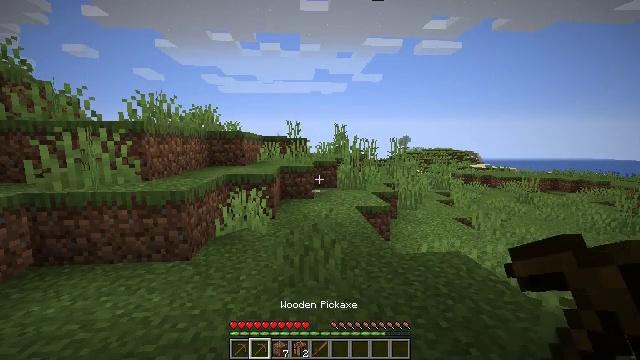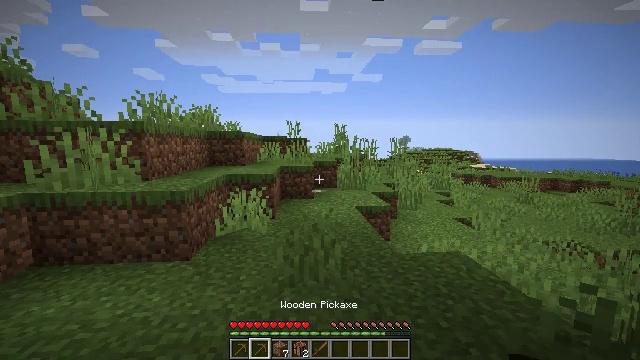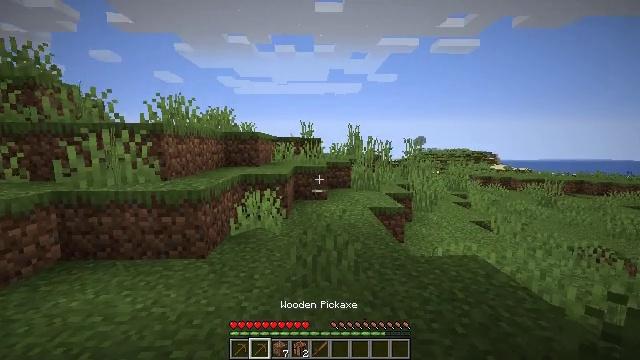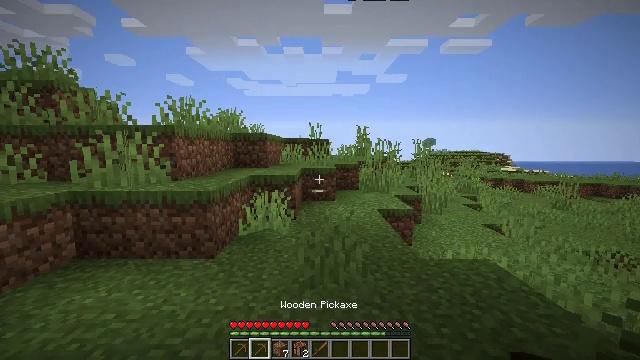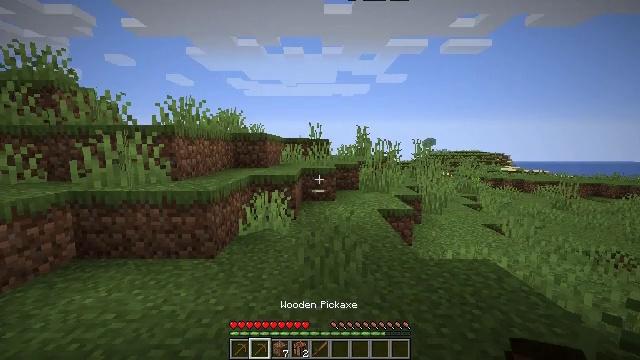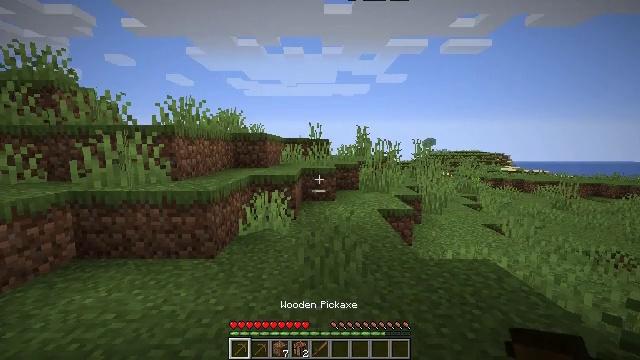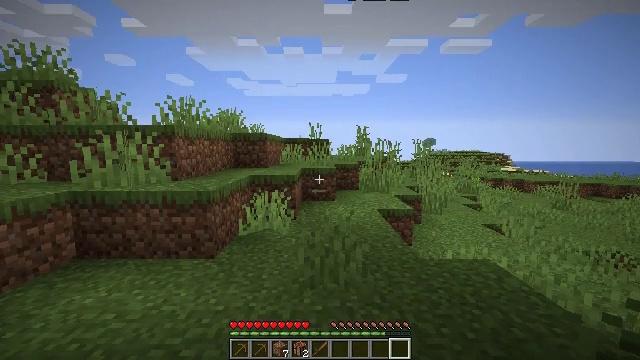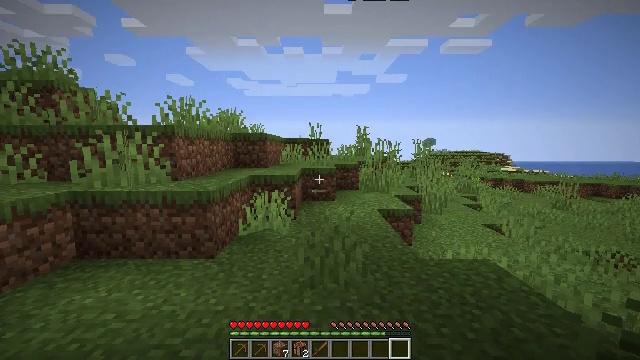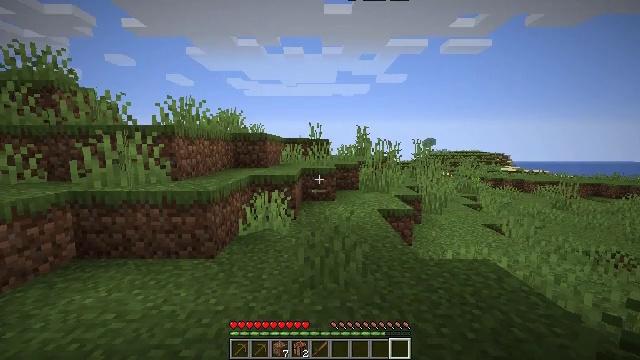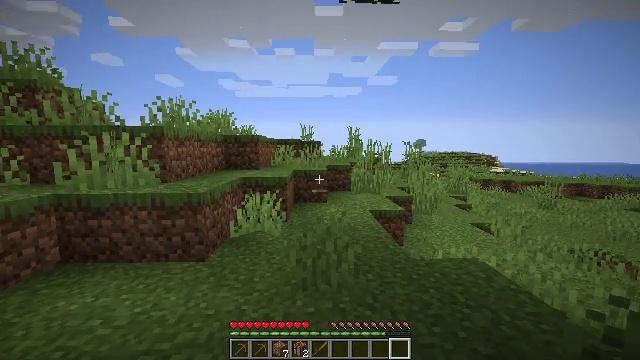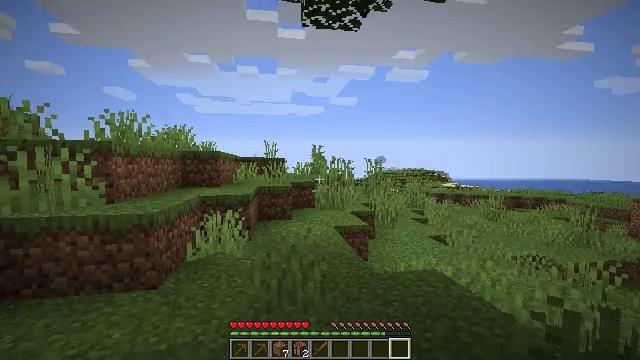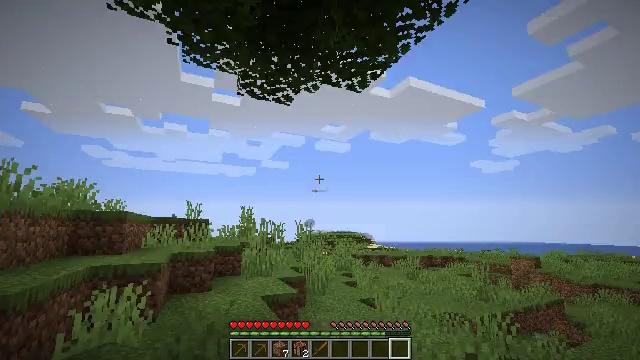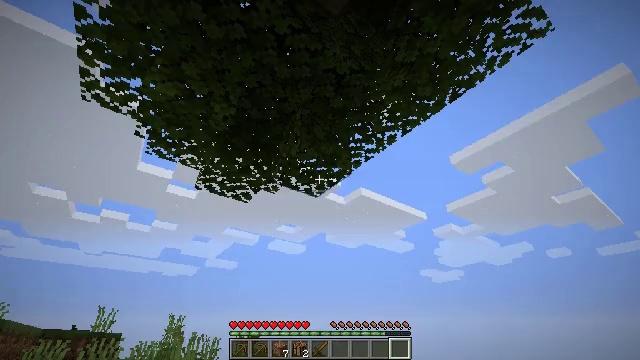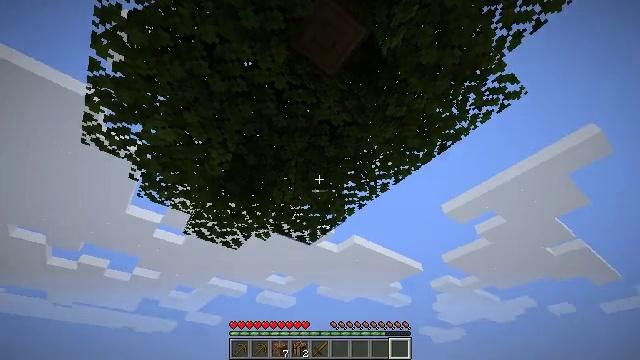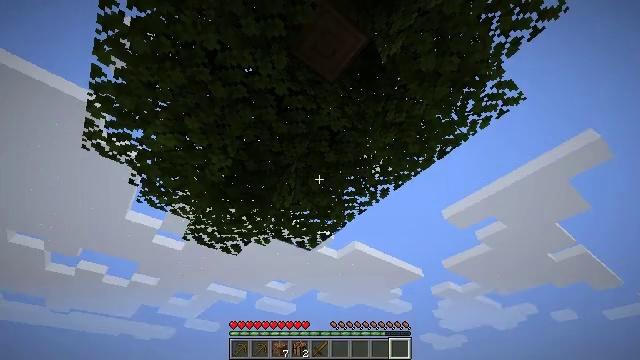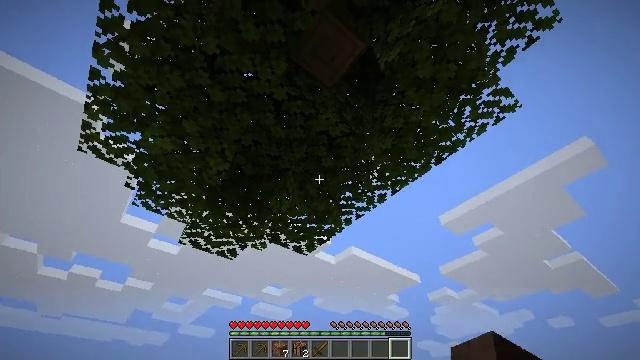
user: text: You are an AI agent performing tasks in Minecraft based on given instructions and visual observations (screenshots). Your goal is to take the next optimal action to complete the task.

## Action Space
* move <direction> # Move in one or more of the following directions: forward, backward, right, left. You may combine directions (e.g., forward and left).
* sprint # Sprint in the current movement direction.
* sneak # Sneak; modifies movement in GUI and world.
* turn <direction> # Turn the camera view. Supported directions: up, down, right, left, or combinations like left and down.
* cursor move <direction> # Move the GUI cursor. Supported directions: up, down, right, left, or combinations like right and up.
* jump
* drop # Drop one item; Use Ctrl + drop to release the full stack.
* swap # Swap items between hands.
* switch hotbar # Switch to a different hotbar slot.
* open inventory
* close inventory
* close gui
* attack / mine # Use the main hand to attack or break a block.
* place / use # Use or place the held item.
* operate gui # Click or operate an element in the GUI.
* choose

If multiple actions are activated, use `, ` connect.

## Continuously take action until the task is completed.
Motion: motion action
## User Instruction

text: Mine the oak log.
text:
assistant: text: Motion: no_op
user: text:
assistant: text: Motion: turn left
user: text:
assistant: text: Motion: turn left
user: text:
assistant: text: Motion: no_op
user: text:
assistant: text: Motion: no_op
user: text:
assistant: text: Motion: no_op
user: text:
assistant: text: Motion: no_op
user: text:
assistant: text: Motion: no_op
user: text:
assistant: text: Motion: turn right
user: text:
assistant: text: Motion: turn right and up
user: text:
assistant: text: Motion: turn right and up
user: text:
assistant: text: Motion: turn right and up
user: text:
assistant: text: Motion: turn right and up
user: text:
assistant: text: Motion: turn up
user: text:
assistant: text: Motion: turn up
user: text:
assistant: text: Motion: no_op
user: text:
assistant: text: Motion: no_op
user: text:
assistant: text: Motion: no_op
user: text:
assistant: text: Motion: no_op
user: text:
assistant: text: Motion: turn right and up
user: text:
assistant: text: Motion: turn up
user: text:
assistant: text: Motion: turn up
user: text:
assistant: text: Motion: turn right and up
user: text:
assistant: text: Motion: turn right and up
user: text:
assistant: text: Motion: turn right and up
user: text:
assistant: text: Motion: turn right and up
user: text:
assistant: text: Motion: no_op
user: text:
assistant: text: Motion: turn right and down
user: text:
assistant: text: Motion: no_op
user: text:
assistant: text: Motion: no_op